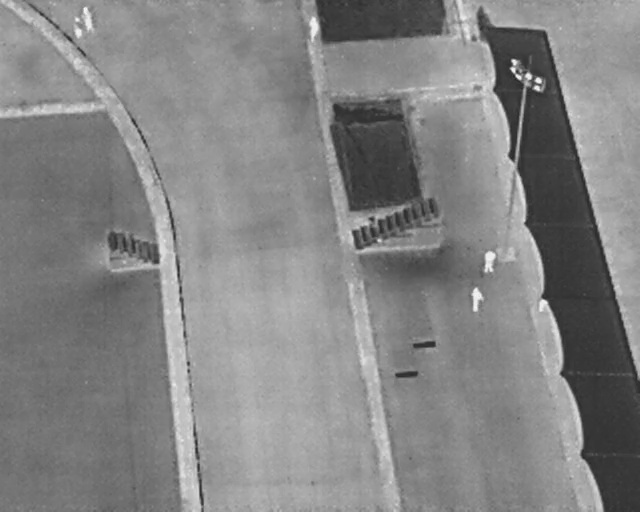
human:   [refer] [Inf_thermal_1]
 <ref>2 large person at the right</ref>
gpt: <box>[[74, 49, 78, 52, 2], [72, 56, 76, 60, 2]]</box>